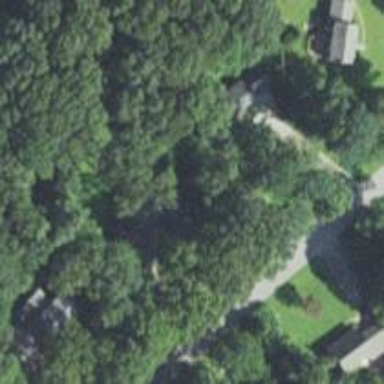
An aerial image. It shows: Residential driveway used as service road.